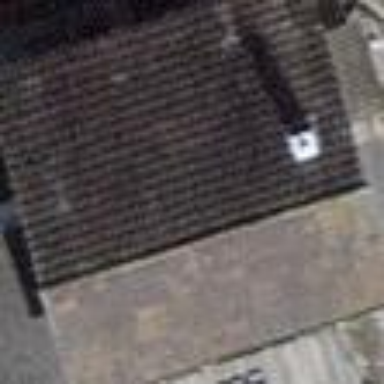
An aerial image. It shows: Building with tile roof.